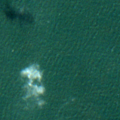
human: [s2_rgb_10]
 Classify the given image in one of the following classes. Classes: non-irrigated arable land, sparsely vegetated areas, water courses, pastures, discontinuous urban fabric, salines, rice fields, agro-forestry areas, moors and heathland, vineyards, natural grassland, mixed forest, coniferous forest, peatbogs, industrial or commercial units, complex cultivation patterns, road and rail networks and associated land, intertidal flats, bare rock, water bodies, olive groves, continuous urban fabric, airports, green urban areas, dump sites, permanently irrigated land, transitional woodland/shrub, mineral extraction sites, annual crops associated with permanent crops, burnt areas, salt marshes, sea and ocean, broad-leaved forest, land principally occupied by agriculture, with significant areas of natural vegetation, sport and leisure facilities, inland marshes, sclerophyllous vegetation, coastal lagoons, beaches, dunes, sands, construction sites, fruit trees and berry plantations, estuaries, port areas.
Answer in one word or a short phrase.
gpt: sea and ocean